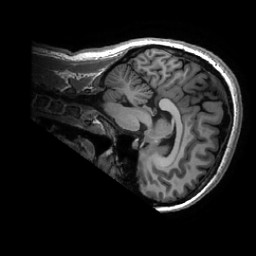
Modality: T1w
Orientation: sagittal
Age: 30
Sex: female
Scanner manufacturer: ge
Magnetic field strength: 3 T
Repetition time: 0.0073 s
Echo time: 0.003 s